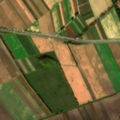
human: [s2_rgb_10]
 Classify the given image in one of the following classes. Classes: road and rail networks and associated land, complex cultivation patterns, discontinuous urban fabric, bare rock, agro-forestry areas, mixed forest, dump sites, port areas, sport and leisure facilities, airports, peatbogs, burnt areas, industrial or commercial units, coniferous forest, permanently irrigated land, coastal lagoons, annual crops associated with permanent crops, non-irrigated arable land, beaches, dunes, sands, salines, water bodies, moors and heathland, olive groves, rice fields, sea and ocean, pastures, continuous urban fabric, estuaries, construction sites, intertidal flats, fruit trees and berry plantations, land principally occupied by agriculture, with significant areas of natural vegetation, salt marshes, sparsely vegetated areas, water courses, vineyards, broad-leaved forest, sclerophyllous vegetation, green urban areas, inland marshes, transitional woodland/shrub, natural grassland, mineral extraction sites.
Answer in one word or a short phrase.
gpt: non-irrigated arable land, vineyards, broad-leaved forest